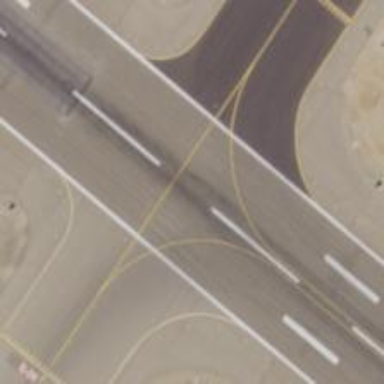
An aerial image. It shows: Image of taxiway at airport.